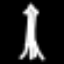
Label: The Eiffel Tower